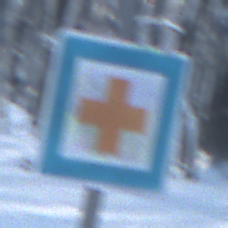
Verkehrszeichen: ErsteHilfe
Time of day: MorningAfternoon
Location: Outdoor (Nature)
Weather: Clear
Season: Winter
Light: Natural